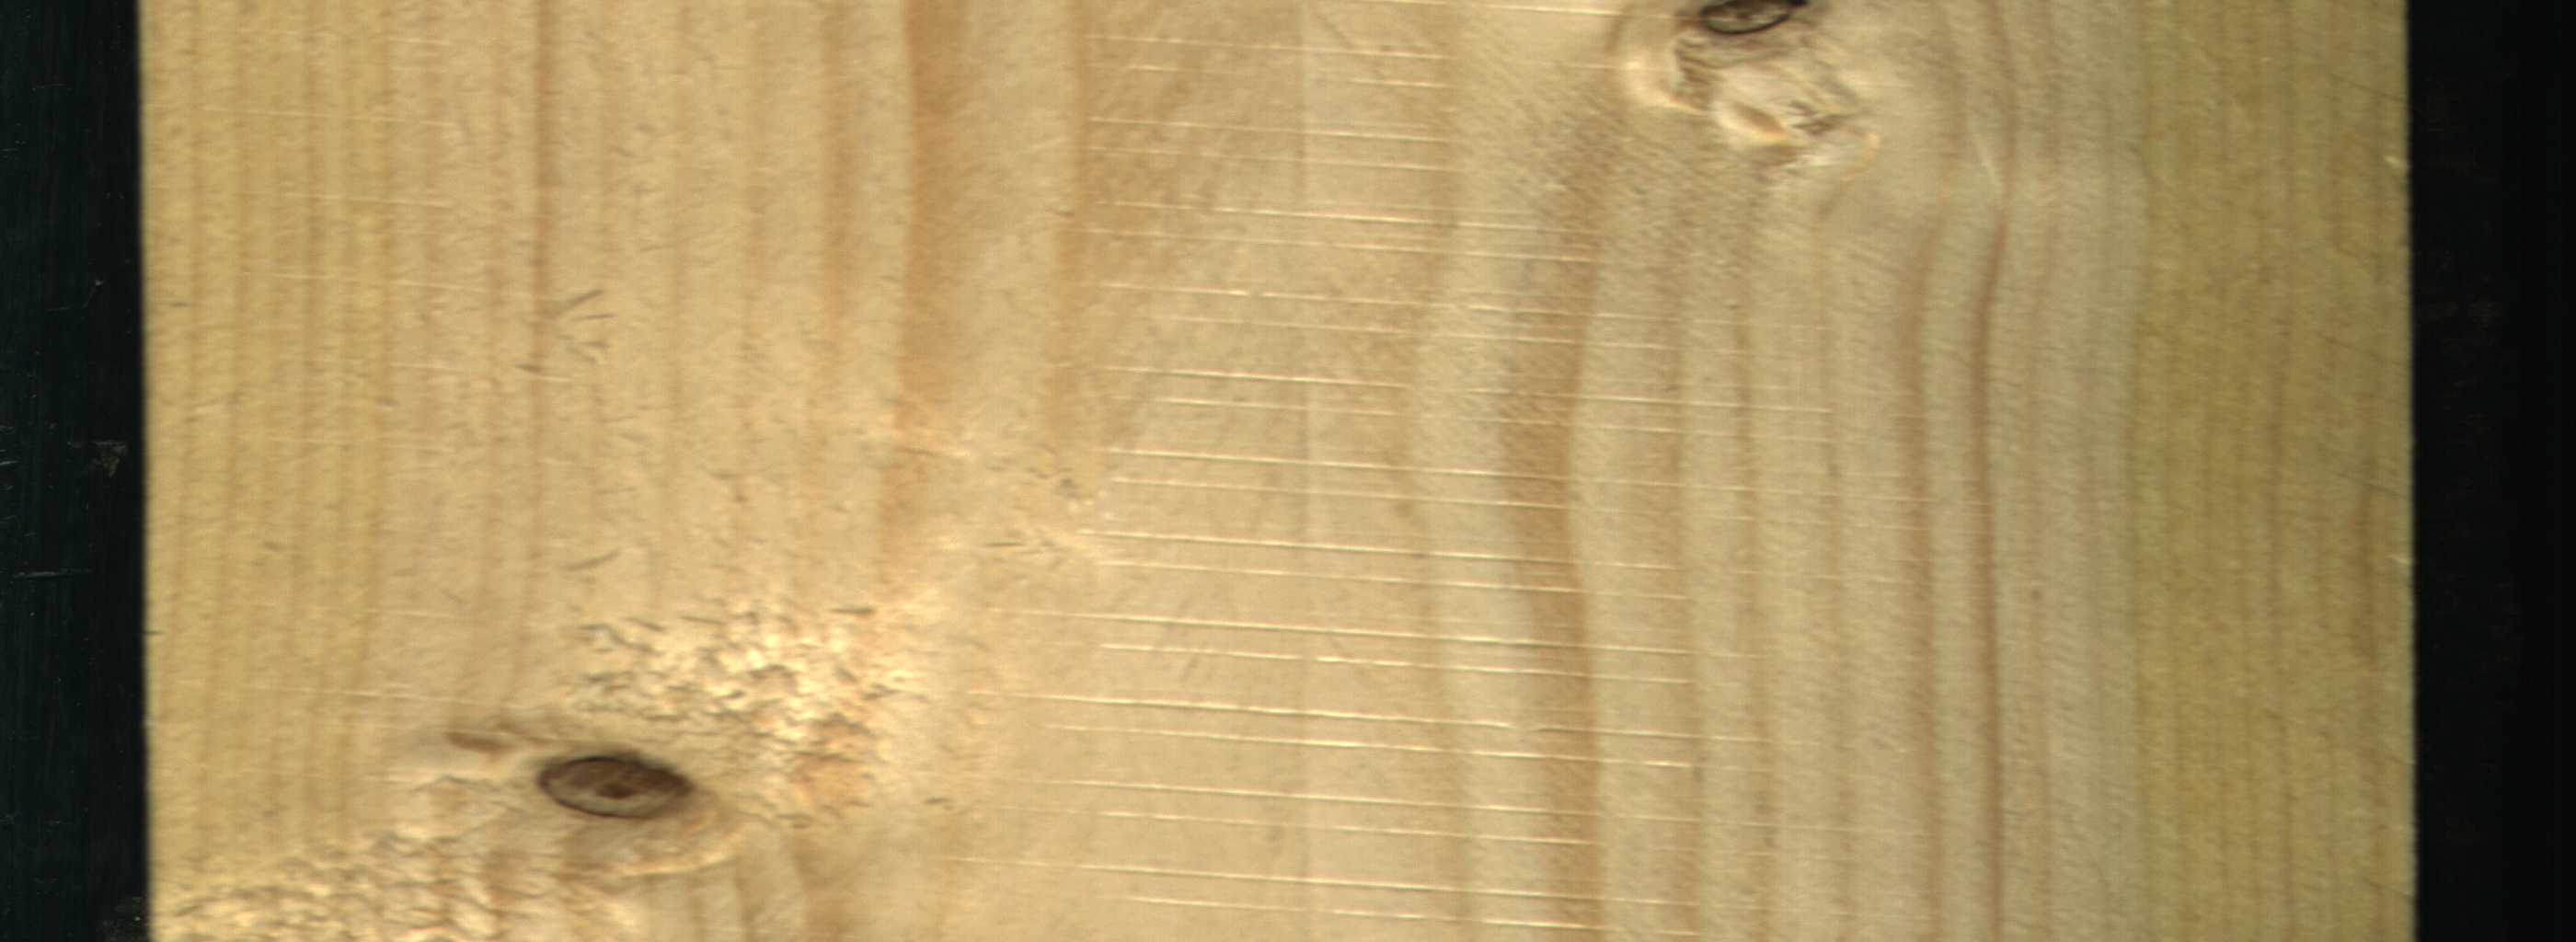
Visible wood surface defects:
Dead_Knot
Dead_Knot